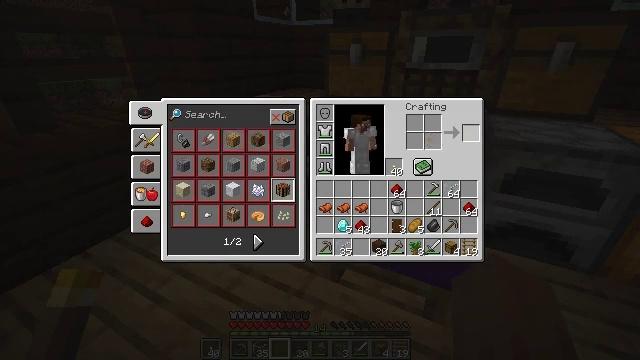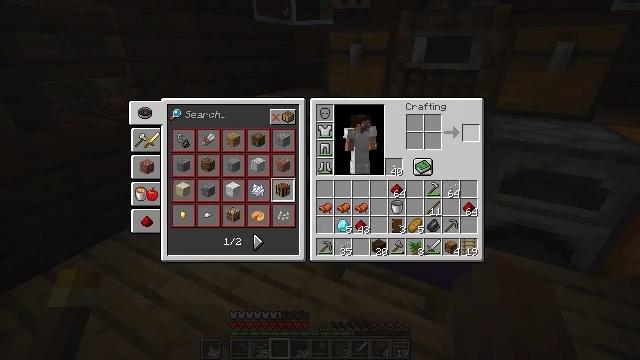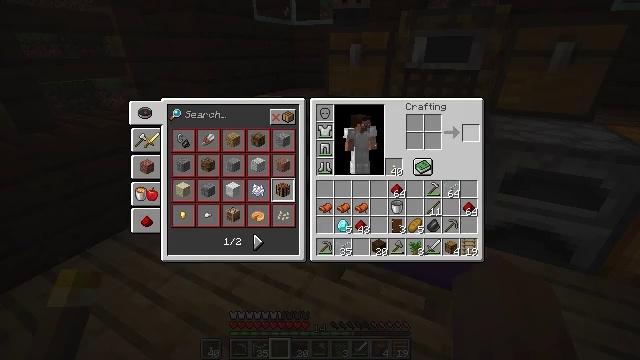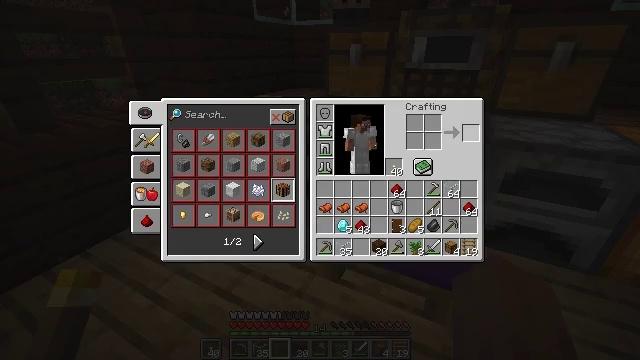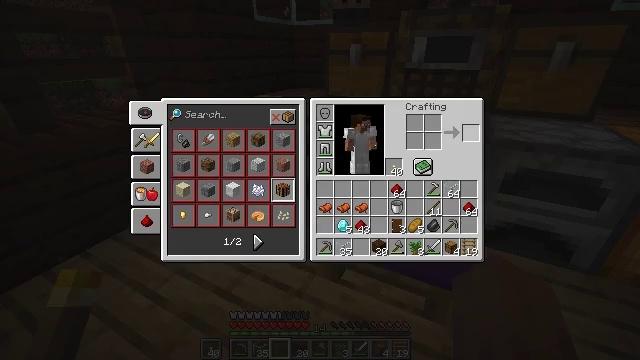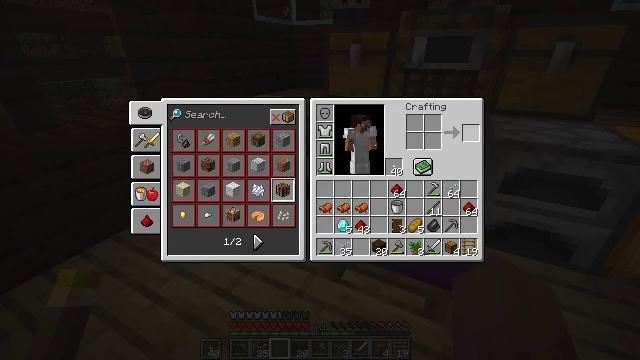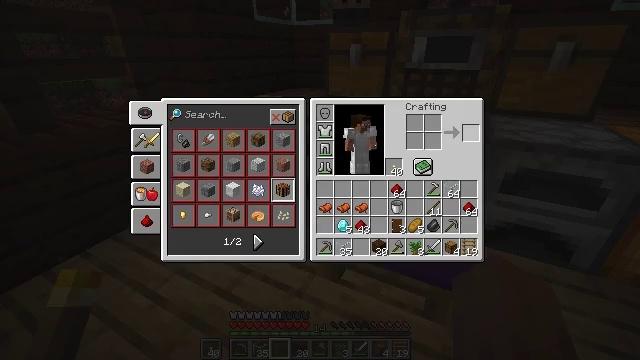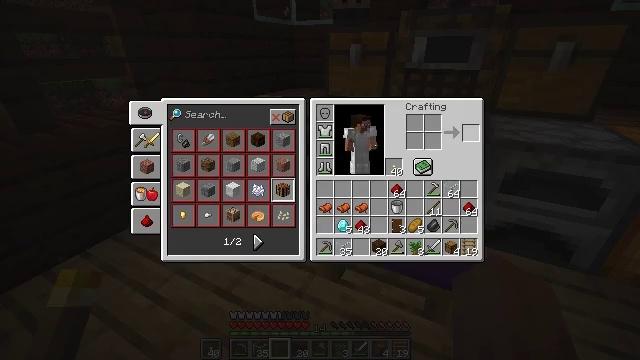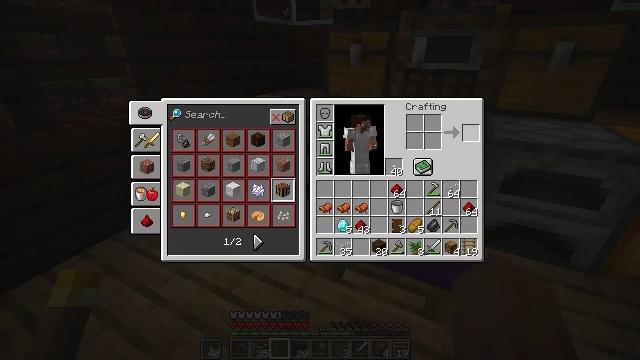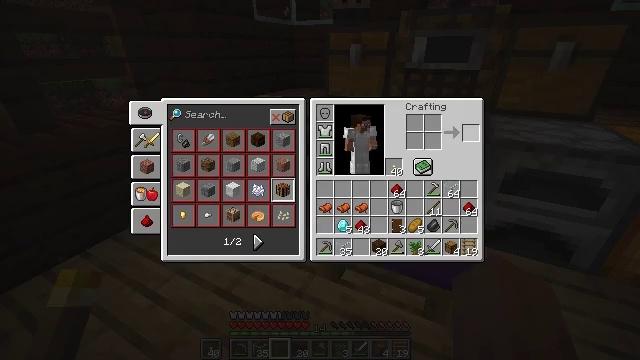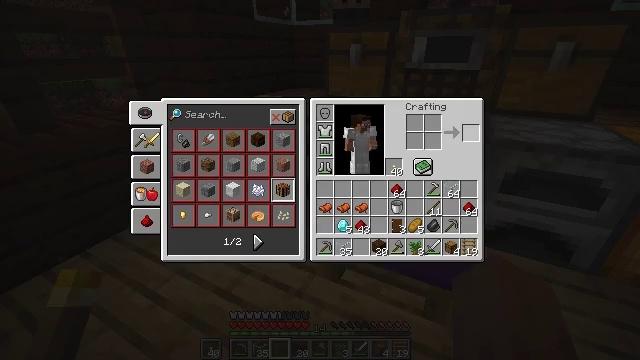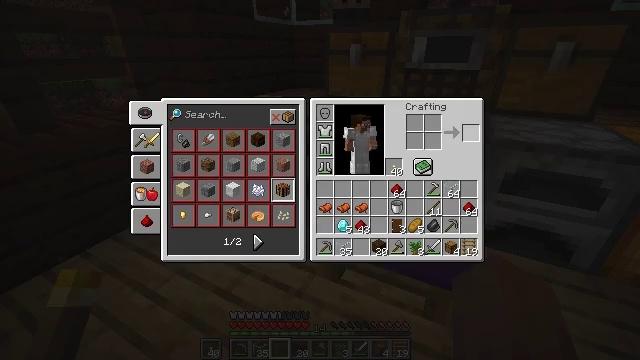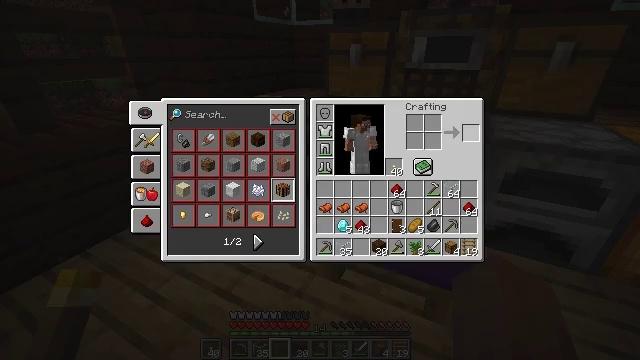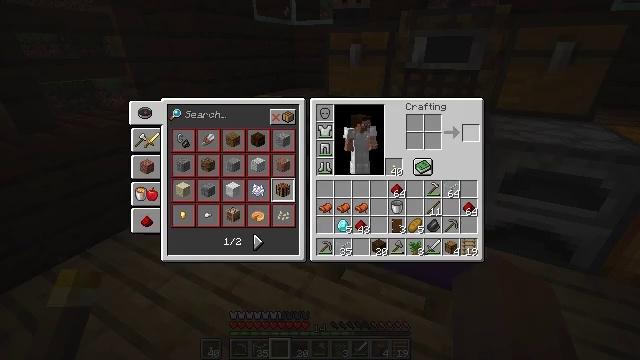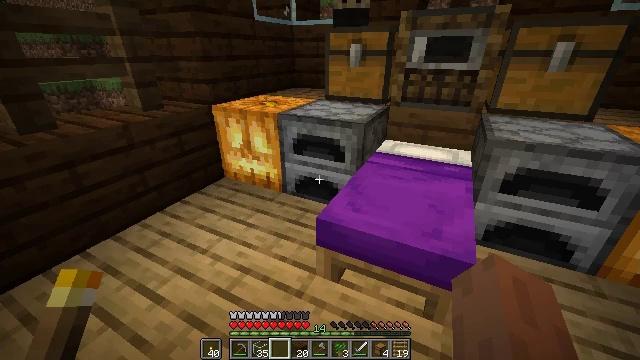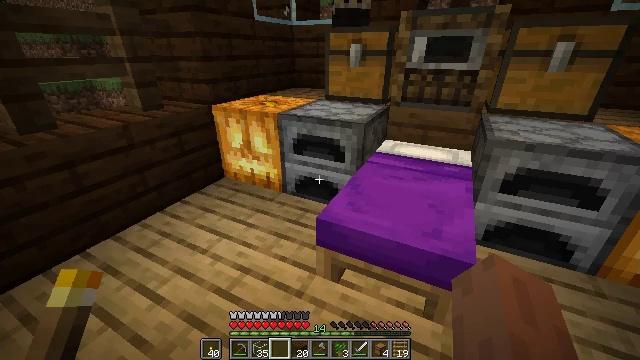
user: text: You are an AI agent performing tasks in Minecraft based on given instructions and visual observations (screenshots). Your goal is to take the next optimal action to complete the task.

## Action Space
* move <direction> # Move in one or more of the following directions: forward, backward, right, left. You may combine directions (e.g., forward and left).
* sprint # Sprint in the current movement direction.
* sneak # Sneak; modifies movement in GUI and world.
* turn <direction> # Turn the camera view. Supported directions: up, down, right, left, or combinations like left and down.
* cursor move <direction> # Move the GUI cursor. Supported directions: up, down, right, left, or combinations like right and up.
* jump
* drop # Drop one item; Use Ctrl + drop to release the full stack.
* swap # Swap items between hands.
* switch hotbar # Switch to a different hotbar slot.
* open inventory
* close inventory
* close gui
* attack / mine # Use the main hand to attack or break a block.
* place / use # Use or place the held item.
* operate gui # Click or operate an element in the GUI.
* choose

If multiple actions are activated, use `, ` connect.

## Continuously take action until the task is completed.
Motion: motion action
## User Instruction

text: Make a dark oak sign on the crafting table.
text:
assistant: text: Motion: sneak, open gui
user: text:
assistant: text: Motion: sneak
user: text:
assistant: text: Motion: sneak
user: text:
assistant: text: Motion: sneak
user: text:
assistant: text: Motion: sneak
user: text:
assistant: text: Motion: sneak
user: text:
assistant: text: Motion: sneak
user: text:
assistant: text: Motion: no_op
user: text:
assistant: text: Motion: no_op
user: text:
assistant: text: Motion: no_op
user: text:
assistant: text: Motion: no_op
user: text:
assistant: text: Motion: no_op
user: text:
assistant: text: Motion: no_op
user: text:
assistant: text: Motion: no_op
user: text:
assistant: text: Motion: close gui
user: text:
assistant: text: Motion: no_op
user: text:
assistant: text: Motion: no_op
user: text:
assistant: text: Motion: no_op
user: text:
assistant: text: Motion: no_op
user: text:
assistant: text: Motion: turn right
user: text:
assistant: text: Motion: no_op
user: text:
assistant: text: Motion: turn left
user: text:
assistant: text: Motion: turn left
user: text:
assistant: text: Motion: turn left
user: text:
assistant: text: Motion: turn left
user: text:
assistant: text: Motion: turn left and down
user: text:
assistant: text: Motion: turn left and down
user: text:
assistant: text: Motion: turn left
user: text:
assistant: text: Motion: turn left
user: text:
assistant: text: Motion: no_op